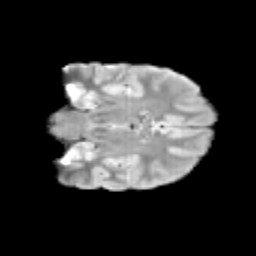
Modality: T2w
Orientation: coronal
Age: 14
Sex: female
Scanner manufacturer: siemens
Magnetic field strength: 3 T
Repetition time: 3.8 s
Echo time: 0.07 s